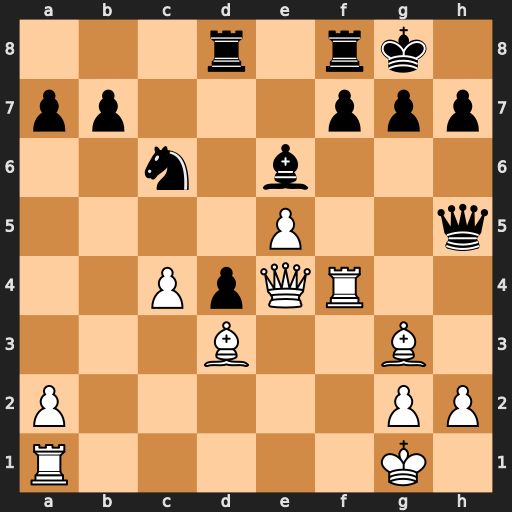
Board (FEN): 3r1rk1/pp3ppp/2n1b3/4P2q/2PpQR2/3B2B1/P5PP/R5K1
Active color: w
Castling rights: -
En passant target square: -
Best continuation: Rh4 Qg6 Qf3 f5 exf6